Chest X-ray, PA view. Patient: 18 years old, sex M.
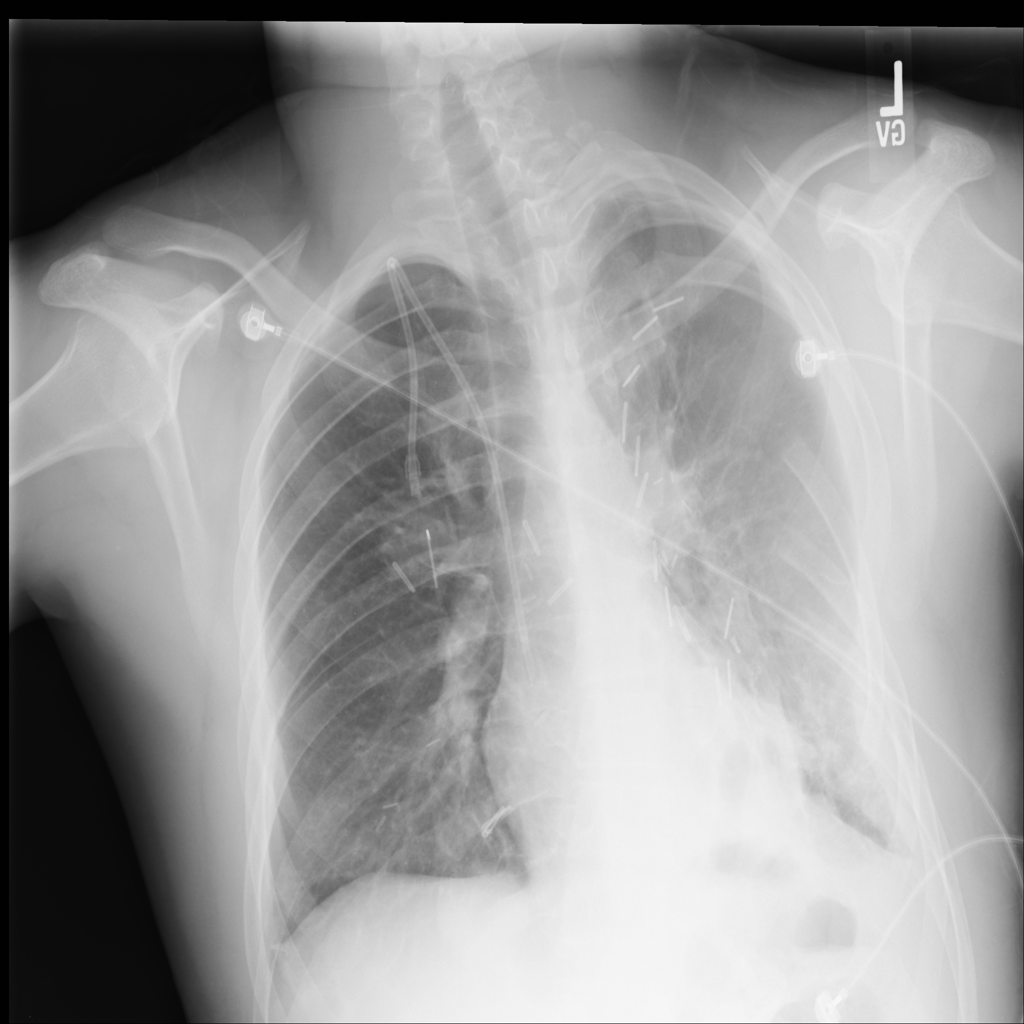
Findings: Mass, Pleural_Thickening